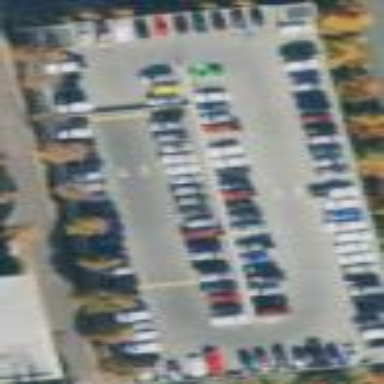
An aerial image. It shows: Multi-storey parking building with asphalt surface.